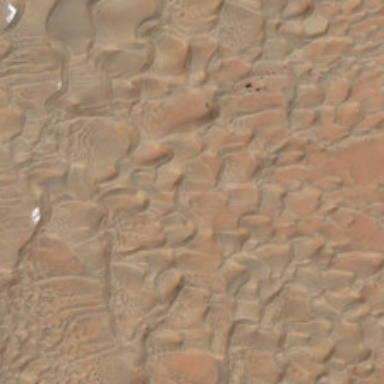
Many ripples like fish scales are in a piece of yellow desert .